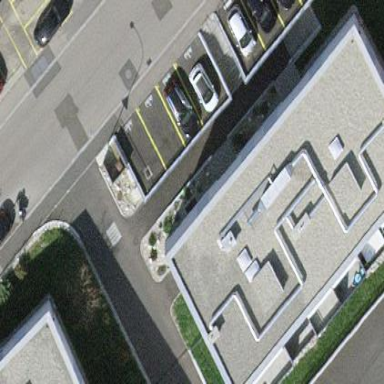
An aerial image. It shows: Apartment building with flat roof.